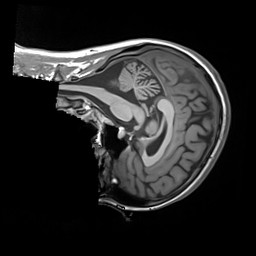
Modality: T1w
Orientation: sagittal
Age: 28
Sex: female
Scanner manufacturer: siemens
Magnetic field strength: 3 T
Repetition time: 1.55 s
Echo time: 0.00234 s